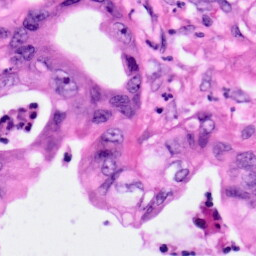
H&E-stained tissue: Pancreatic